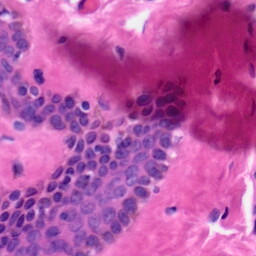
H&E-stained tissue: Skin